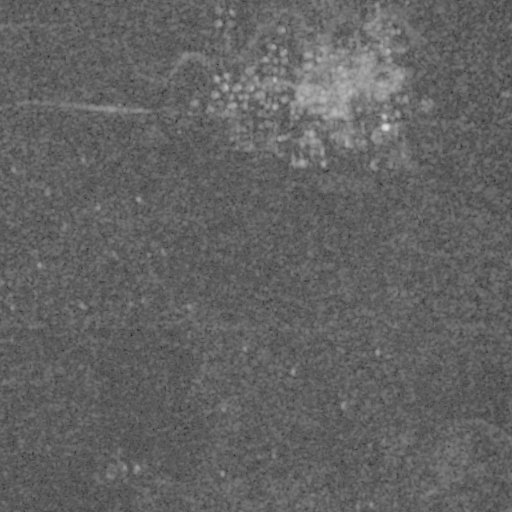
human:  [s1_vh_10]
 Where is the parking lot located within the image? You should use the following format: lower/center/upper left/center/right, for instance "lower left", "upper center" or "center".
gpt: The parking lot is located in the upper right of the image.
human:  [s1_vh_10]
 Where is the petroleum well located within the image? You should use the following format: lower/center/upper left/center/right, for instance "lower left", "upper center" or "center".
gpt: The petroleum well is located in the center of the image.
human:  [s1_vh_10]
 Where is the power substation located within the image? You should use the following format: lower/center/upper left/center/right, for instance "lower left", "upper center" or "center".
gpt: The power substation is located in the upper center of the image.
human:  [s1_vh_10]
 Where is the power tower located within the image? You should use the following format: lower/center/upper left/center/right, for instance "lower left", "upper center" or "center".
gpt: The power tower is located in the upper center of the image.
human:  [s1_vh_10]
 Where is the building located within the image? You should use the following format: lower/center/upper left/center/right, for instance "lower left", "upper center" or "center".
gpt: The building is located in the upper right of the image.
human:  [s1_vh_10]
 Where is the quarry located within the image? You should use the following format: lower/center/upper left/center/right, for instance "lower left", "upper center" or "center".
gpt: There is no quarry in the image.

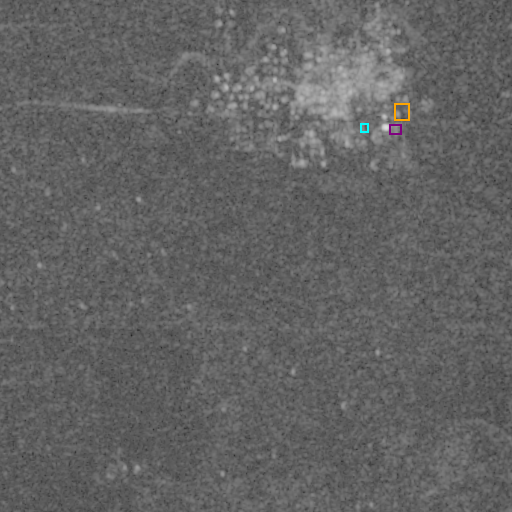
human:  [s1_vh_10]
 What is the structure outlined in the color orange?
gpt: The structure outlined in orange is a parking lot.
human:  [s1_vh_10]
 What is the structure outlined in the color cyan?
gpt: The structure outlined in cyan is a building.
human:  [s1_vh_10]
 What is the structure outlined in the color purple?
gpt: The structure outlined in purple is a building.
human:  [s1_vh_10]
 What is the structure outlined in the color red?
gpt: There is no red outline.